Question: I'm new to Loader. I've some examples for Android Loader. But, no one is in animated style.
How can I create an animated Loader. Like this

Anyone Guide me to do this?
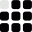
Answer: Show this image before initLoader and hide it on onLoadFinished